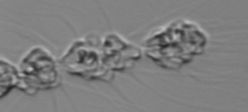
Label: Leptocylindrus_mediterraneus